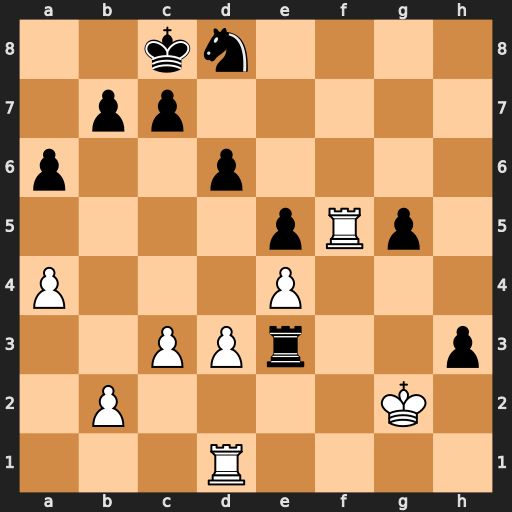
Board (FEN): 2kn4/1pp5/p2p4/4pRp1/P3P3/2PPr2p/1P4K1/3R4
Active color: w
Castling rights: -
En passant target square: -
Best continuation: Kf2 Rxe4 dxe4